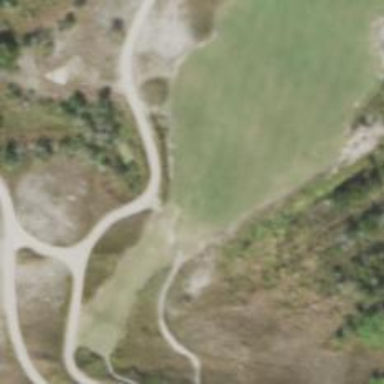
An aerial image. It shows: Pathway for golfing.